Question:
So, I want to create a custom filter to search by multiple values (specifically 'buildingUse' and 'client'), as you can see in the image below.
I want to retrieve the values that matches with the 'text' typed on the search bar based on those properties. So how can I achieve this?
Actually my code is:
'''
<form role="form">
<div class="container">
<md-content layout-padding="">
<div layout="row" layout-wrap>
<md-input-container class="md-block" flex-gt-sm="">
<label>Search Buildings</label>
<input name="search" ng-model="search.$">
</md-input-container>
</div>
</md-content>
<table style="width: 100%;" >
<thead>
<tr>
<th ng-click="order('buildingName')">Building Name</th>
<th ng-click="order('client')">Client</th>
<th ng-click="order('buildingUse')">Building Use</th>
<th ng-click="order('addressline1')">Address</th>
<th ng-click="order('city')">City</th>
</tr>
</thead>
<tbody>
<tr data-ng-repeat="build in allbuildings | orderBy:predicate:reverse | filter:paginate| filter:search" >
<td data-ng-click="goto_detail(build.id,build.buildingName)">{{build.buildingName}}
</td>
<td data-ng-click="goto_detail(build.id,build.buildingName)">{{build.client}}
</td>
<td data-ng-click="goto_detail(build.id,build.buildingName)">{{build.buildingUse}}
</td>
<td data-ng-click="goto_detail(build.id,build.buildingName)">{{build.addressline1}}
</td>
<td data-ng-click="goto_detail(build.id,build.buildingName)">{{build.city}}
</td>
</tr>
</tbody>
</table>
</div>
</form>
'''
'''
var App = angular.module('myApp', []);
App.controller('buildingdisplayController', ['$scope', '$rootScope', '$http', '$location',
function($scope, $rootScope, $http, $location, $localStorage) {
$http.get('/api/buildingslist')
.success(function(data) {
$scope.allbuildings = data;
})
.error(function(data) {
console.log('error');
})
$scope.order = function(predicate) {
$scope.reverse = ($scope.predicate === predicate) ? !$scope.reverse : false;
$scope.predicate = predicate;
};
}
]);
'''
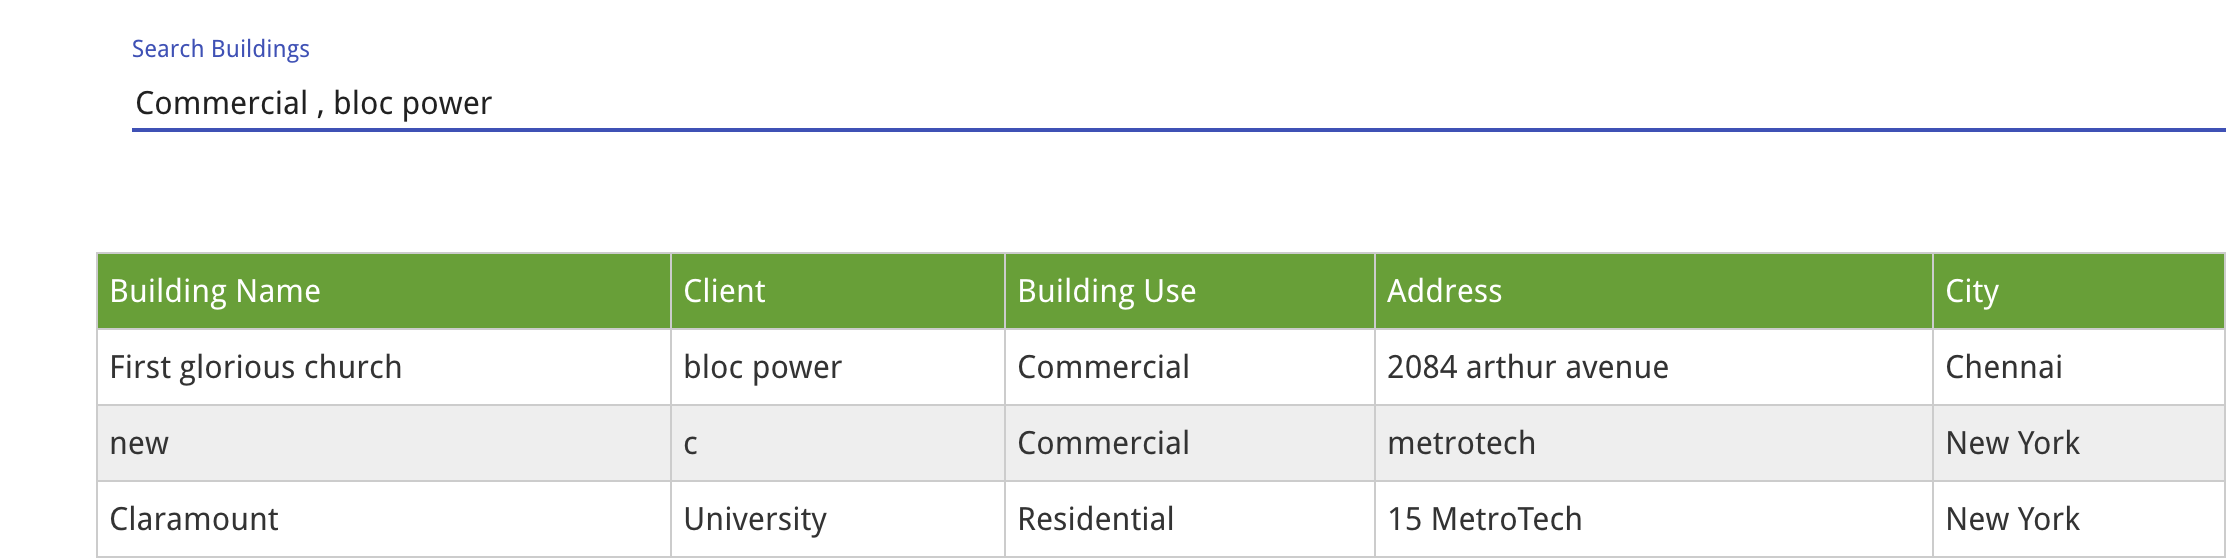
Answer: Sincerelly I don't know if I understood your question well, but I made this snippet:
'''
var app = angular.module('app', []);
app.controller('mainCtrl', function ($scope) {
$scope.builds = [];
function generate_builds() {
for (var i = 1; i <= 10; i++) {
$scope.builds.push(
{
"buildingName":"Build " + Math.floor(Math.random() * 999),
"client":"Client " + Math.floor(Math.random() * 999),
"buildingUse":"Use 150", // It's default
"address":"Address "+ Math.floor(Math.random() * 999),
"city":"City " + Math.floor(Math.random() * 999)
}
);
}
}
generate_builds();
});
app.filter('customFilter', function() {
return function(items, search) {
if (!search) {
return items;
}
var searchArray = search.replace(/[^a-zA-Z0-9EUR-y ,]+/g, " ").trim().split(', ');
// [0] = buildingUse
// [1] = client
if (searchArray.length > 2) {
return items;
}
return items.filter(function(element) {
return searchArray[1] ? element.buildingUse.indexOf(searchArray[0]) != -1 && element.client.indexOf(searchArray[1]) != -1 : element.buildingUse.indexOf(searchArray[0]) != -1 || element.client.indexOf(searchArray[1]) != -1;
});
}
});
'''
'''
<!DOCTYPE html>
<html ng-app="app">
<head>
<script src="https://ajax.googleapis.com/ajax/libs/jquery/2.1.4/jquery.min.js" type="text/javascript"></script>
<link href="https://maxcdn.bootstrapcdn.com/bootstrap/3.3.6/css/bootstrap.min.css" rel="stylesheet" />
<script src="https://maxcdn.bootstrapcdn.com/bootstrap/3.3.6/js/bootstrap.min.js" type="text/javascript"></script>
<script src="https://cdnjs.cloudflare.com/ajax/libs/angular.js/1.5.7/angular.min.js"></script>
</head>
<body ng-controller="mainCtrl">
<hr>
<div class="col-md-8">
<input class="form-control" type="text" ng-model="search" placeholder="Search by client or by building use">
</div>
<p>
<table class="table table-hover">
<thead>
<tr>
<th>Building Name</th>
<th>Client</th>
<th>Building Use</th>
<th>Address</th>
<th>City</th>
</tr>
</thead>
<tbody>
<tr ng-repeat="c in builds | customFilter: search">
<td ng-bind="c.buildingName"></td>
<td ng-bind="c.client"></td>
<td ng-bind="c.buildingUse"></td>
<td ng-bind="c.address"></td>
<td ng-bind="c.city"></td>
</tr>
</tbody>
</table>
</body>
</html>
'''
I made a custom filter that is defined as you posted in your image:
The first parameter should be to search the 'buildingUse' and the second to search the 'client'.
I hope it helps!